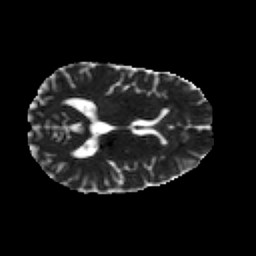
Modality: MD
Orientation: axial
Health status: healthy
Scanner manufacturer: philips
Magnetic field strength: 3 T
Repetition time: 9.75 s
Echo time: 0.092 s